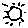
Label: sun